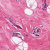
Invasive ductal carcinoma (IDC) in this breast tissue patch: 0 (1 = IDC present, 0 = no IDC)